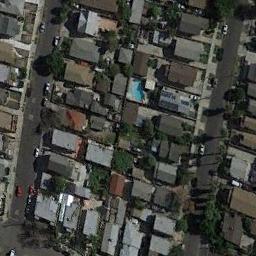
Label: dense_residential